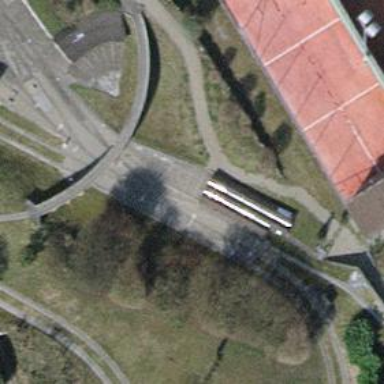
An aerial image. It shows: Miniature railway.